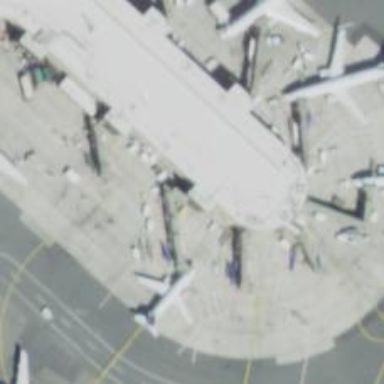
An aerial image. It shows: Airport gate.